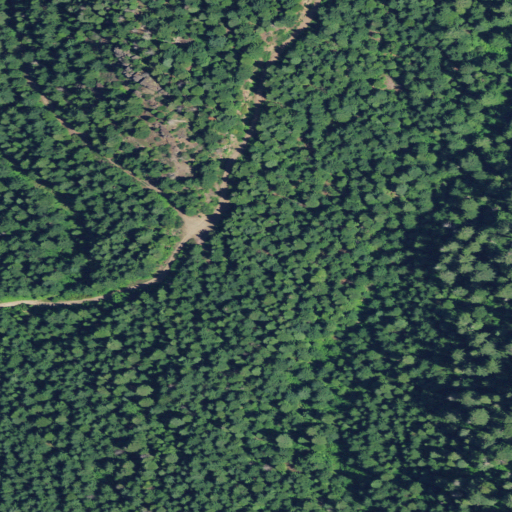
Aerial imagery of gap in Oregon named Sandoz Gap containing only evergreen forest